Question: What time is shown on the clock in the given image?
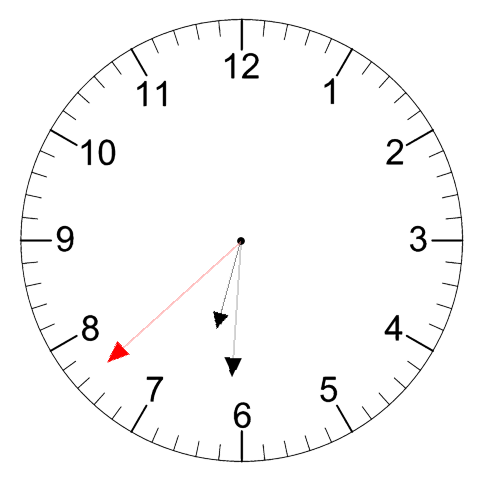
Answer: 06:30:38